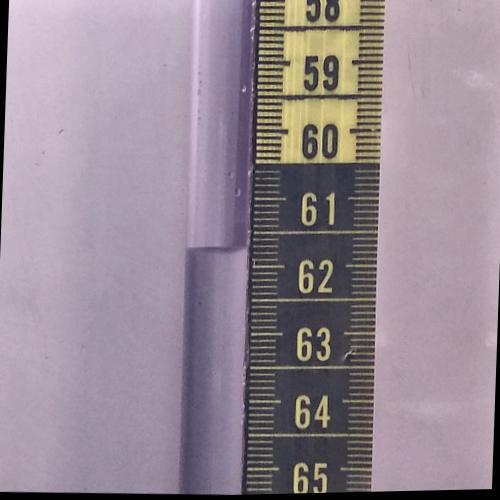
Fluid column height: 61.7 cm